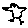
Label: bird